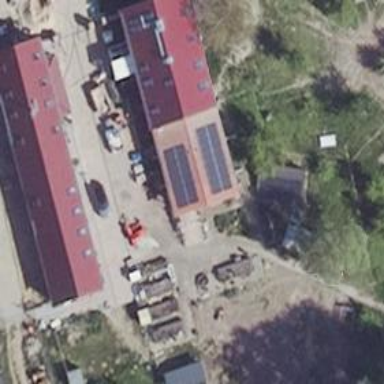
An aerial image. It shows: Farm auxiliary building.